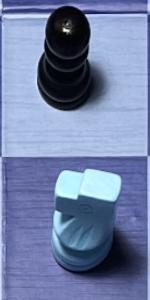
Label: Knight_White